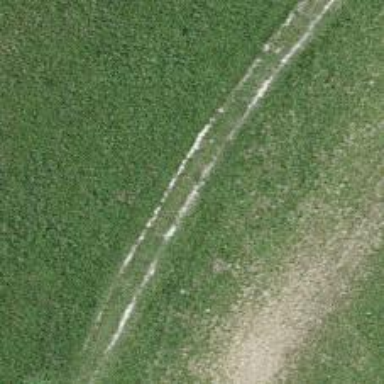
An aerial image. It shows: Grassy path with excellent trail visibility.